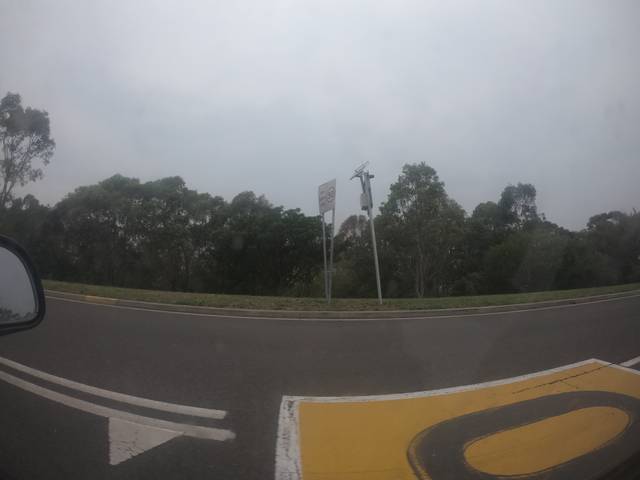
Region: Australia
Coordinates: -34.595, 150.853